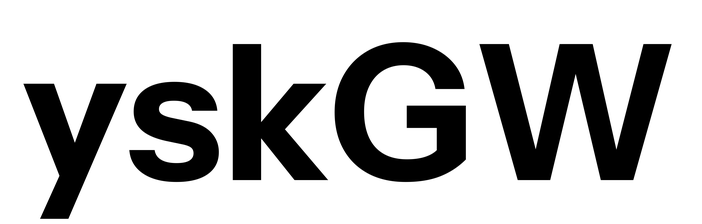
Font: InstrumentSans_Bold